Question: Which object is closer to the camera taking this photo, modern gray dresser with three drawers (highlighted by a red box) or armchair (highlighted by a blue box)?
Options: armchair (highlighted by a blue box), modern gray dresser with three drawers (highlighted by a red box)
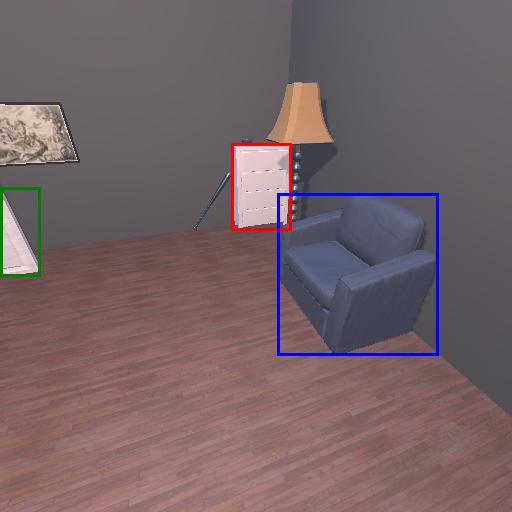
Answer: armchair (highlighted by a blue box)